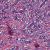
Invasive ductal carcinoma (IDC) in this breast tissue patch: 1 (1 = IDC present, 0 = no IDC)